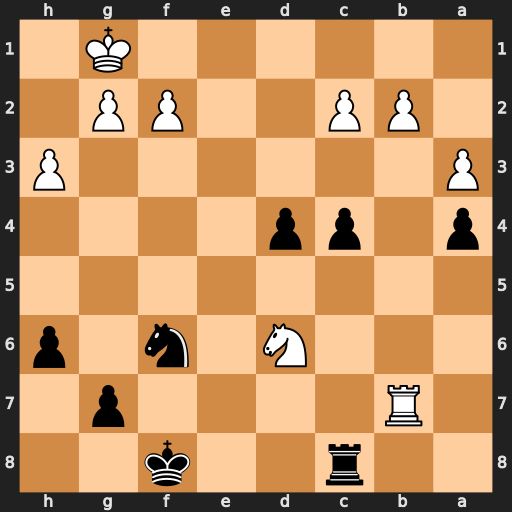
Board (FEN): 2r2k2/1R4p1/3N1n1p/8/p1pp4/P6P/1PP2PP1/6K1
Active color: b
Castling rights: -
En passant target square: -
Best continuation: d3 cxd3 cxd3 Nxc8 d2